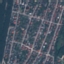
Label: Residential